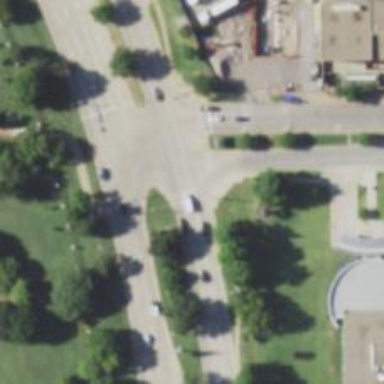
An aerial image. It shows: Zebra crossing for pedestrians.